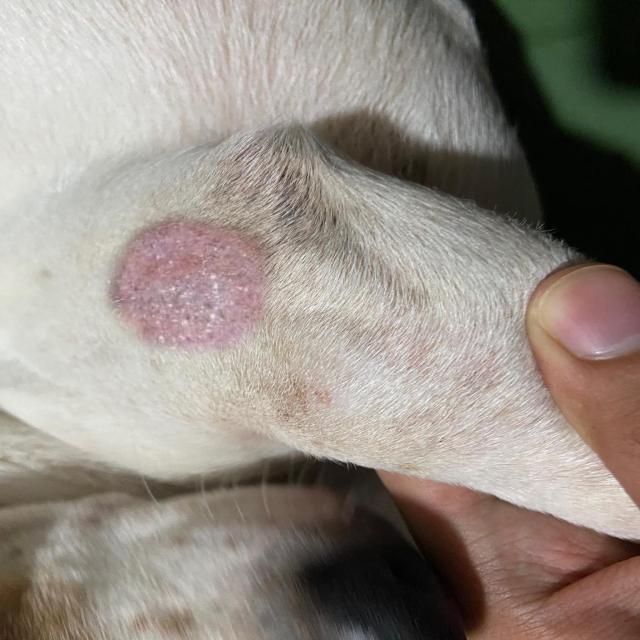
Canine ringworm (Dermatophytosis) — fungal infection caused by Microsporum or Trichophyton. Presents with circular alopecia, scaling, crusting, and broken hairs.